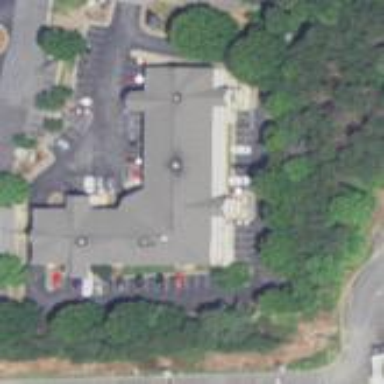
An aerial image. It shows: Hotel building.